Question: If you have a relationship like this :

- - -
I would write in the Employee entity:
'''
@ManyToOne (cascade=CascadeType.PERSIST)
private Employee supervisor;
@ManyToOne (cascade=CascadeType.PERSIST)
private Department department;
'''
and in the department
'''
@OneToOne (cascade=CascadeType.PERSIST)
private Employee manager;
'''
I then would create and set the variables (name, title, salary, supervisor) of employee
Then I would create the department with his variables (name, code)
With the departments created I then can set the department in the employees
And then I can set the manager in department.
With all the variables set I can persist the entity's. I persist the Employees (because of the relationships the department will be persist also)
I believe this is the right way to do this?!
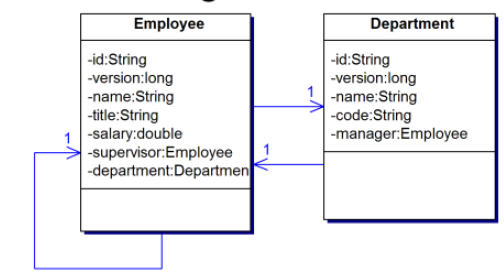
Answer: While providing Annotation @ManyToOne; also provide annotation @JoinColumn
As right now u are only worried about persisting it will work fine. If later you want updates also to work in same way ; you would have to use CascadeType.ALL or CascadeType.MERGE